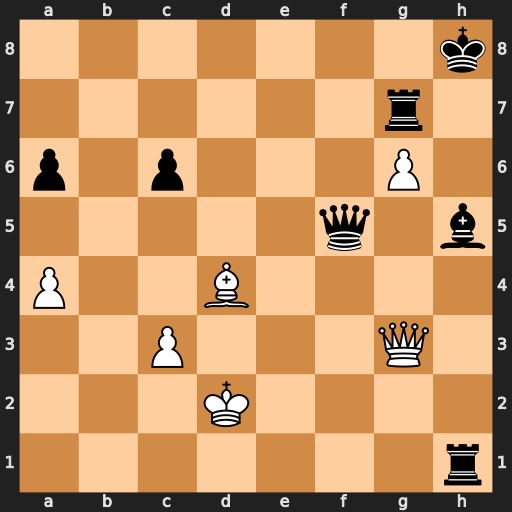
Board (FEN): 7k/6r1/p1p3P1/5q1b/P2B4/2P3Q1/3K4/7r
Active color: w
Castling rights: -
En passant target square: -
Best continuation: Qb8+ Qf8 Qxf8#